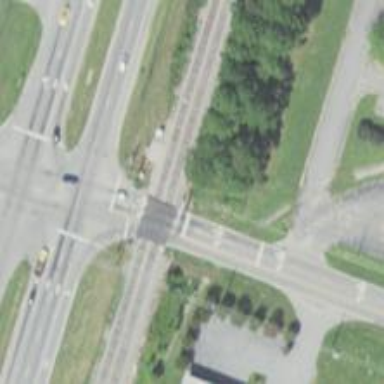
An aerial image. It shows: Level crossing with lights and barriers.